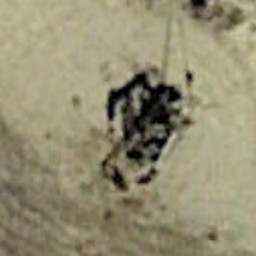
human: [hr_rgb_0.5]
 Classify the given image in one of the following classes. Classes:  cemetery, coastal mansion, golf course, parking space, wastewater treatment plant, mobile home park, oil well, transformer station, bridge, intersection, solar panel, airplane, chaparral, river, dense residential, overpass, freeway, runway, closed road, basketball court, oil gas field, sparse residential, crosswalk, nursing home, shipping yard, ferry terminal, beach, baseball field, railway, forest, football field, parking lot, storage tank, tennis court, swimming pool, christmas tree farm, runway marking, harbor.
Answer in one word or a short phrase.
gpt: oil well